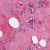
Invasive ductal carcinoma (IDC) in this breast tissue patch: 0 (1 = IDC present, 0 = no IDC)